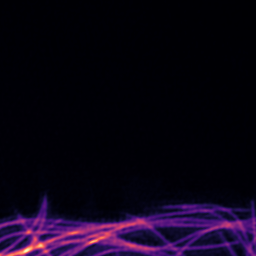
Label: Super-resolution Microtubules image